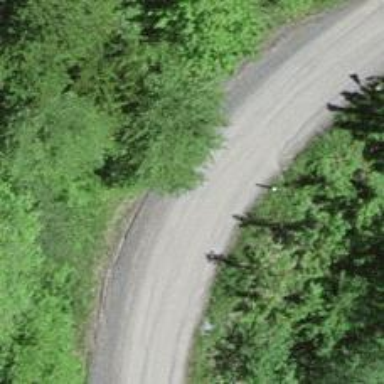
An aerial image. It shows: Gravel track road.